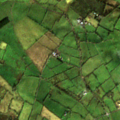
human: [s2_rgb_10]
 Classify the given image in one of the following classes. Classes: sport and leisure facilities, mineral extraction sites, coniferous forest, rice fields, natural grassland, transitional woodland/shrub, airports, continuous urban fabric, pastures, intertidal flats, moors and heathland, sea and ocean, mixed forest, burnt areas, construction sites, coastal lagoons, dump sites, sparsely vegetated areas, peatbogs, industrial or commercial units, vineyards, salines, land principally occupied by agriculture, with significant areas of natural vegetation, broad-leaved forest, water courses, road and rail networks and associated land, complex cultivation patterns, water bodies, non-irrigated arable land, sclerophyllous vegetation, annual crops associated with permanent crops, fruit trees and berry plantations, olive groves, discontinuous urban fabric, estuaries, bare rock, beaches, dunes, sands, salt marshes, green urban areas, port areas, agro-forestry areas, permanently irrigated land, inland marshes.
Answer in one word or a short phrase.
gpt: pastures, coniferous forest